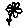
Label: flower